Aerial crown-view tile of a tropical tree (Barro Colorado Island, Panama), acquired 20250217:
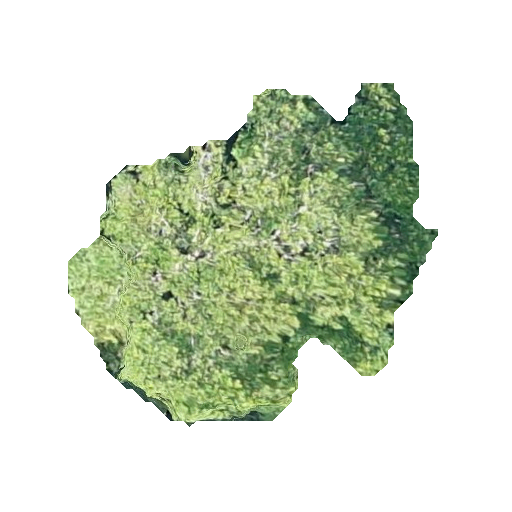
Species: Simarouba amara
GBIF accepted scientific name: Simarouba amara
Crown area: 123.538 m²